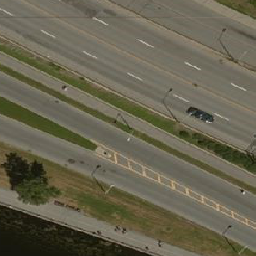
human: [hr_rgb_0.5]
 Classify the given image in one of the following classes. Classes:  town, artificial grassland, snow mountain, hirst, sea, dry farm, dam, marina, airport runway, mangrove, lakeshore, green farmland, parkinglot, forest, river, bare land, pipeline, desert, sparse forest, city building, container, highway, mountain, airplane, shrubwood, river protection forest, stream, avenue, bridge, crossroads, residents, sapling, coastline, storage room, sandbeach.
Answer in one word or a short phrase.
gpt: highway